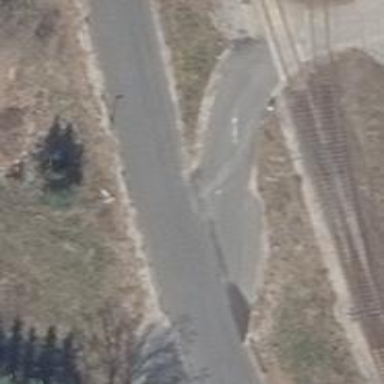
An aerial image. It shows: Asphalt road designated for service vehicles.